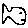
Label: fish